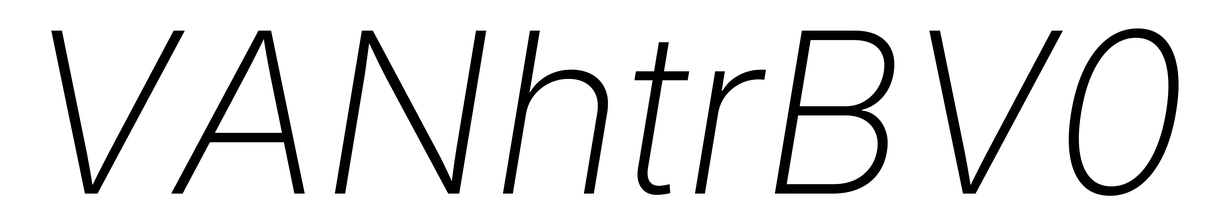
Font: Inter-Italic_ExtraLight_Italic